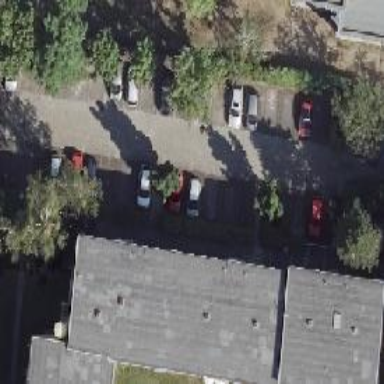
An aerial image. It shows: Parking area with surface.